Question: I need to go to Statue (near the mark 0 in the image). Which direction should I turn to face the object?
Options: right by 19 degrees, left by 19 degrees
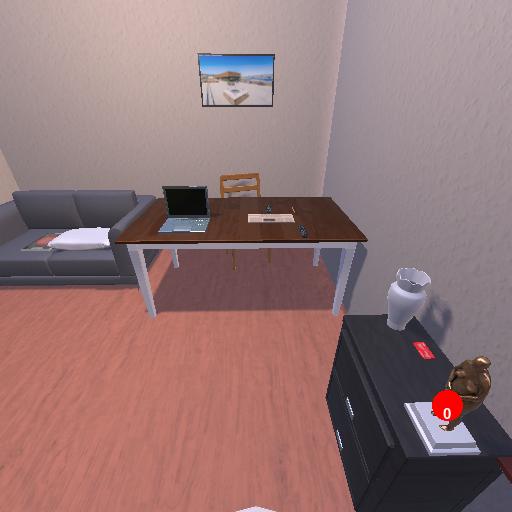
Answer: right by 19 degrees